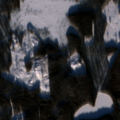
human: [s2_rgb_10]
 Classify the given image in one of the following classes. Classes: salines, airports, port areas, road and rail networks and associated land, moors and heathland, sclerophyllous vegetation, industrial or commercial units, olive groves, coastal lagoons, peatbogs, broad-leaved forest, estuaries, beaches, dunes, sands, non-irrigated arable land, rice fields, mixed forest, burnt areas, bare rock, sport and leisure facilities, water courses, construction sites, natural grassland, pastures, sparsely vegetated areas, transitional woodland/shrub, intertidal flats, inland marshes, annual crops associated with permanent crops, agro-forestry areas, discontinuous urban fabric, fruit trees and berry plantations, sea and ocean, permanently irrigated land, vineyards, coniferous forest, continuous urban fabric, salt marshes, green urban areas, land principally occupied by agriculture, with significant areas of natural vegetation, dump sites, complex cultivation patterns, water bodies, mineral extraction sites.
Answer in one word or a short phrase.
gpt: coniferous forest, transitional woodland/shrub, peatbogs